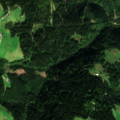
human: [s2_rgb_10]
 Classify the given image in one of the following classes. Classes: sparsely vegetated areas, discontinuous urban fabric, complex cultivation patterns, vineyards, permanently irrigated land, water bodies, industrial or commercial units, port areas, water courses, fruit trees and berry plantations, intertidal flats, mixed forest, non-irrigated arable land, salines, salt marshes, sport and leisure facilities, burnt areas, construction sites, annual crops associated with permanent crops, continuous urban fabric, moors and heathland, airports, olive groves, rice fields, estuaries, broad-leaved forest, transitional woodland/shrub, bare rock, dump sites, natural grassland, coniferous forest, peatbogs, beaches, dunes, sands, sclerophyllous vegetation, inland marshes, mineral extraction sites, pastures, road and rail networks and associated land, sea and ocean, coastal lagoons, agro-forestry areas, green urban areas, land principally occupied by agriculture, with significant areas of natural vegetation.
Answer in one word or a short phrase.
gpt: pastures, land principally occupied by agriculture, with significant areas of natural vegetation, coniferous forest, mixed forest